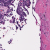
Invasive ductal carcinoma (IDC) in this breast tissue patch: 1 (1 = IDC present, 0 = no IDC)